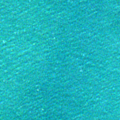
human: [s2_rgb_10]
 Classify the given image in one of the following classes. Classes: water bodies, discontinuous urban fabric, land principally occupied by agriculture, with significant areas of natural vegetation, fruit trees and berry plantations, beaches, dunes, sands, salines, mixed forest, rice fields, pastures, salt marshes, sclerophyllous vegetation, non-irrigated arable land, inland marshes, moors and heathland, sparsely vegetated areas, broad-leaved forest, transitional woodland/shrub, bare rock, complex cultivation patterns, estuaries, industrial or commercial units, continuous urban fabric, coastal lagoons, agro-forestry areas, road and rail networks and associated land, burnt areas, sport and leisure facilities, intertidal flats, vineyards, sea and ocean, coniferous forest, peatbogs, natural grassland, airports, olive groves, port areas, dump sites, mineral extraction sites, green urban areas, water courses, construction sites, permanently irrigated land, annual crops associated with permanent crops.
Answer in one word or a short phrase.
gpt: sea and ocean